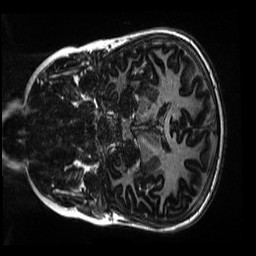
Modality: MP2RAGE
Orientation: coronal
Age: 10
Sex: female
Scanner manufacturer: siemens
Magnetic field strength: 3 T
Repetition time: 4 s
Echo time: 0.00303 s